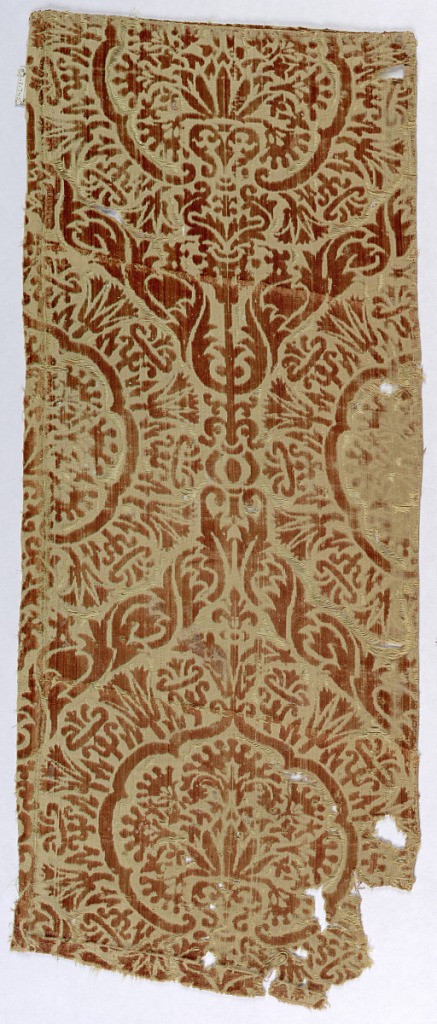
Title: Fragment
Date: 16th century
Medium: silk Technique:cut loops of supplementary warp in a 3Z1 twill foundation (velvet)
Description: Incomplete large scale ogival design . Worn, faded.